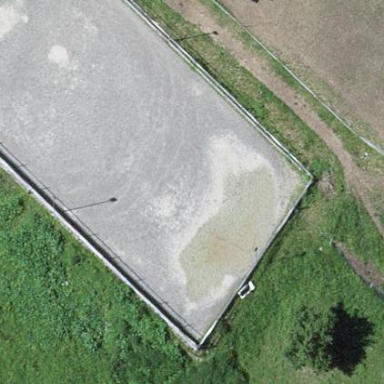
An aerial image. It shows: Equestrian pitch for leisure land use.